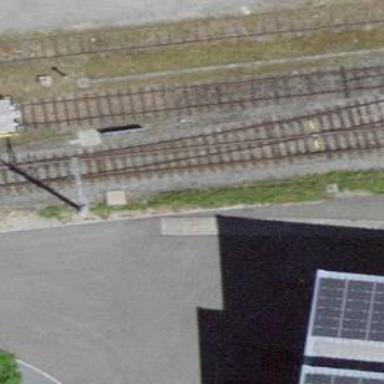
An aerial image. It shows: Single-track spur railway line.